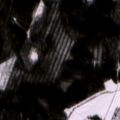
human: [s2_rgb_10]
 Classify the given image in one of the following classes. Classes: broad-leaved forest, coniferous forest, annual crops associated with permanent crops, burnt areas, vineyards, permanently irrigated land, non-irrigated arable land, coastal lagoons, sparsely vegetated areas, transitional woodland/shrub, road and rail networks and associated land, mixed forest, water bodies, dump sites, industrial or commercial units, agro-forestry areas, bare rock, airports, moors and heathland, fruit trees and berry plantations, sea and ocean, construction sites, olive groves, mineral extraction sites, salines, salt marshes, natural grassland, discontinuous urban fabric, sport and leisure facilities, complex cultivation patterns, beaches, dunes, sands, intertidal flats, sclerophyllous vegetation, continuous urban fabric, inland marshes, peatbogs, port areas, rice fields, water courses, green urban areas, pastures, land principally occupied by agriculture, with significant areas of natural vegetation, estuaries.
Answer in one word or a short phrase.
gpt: non-irrigated arable land, land principally occupied by agriculture, with significant areas of natural vegetation, broad-leaved forest, coniferous forest, mixed forest